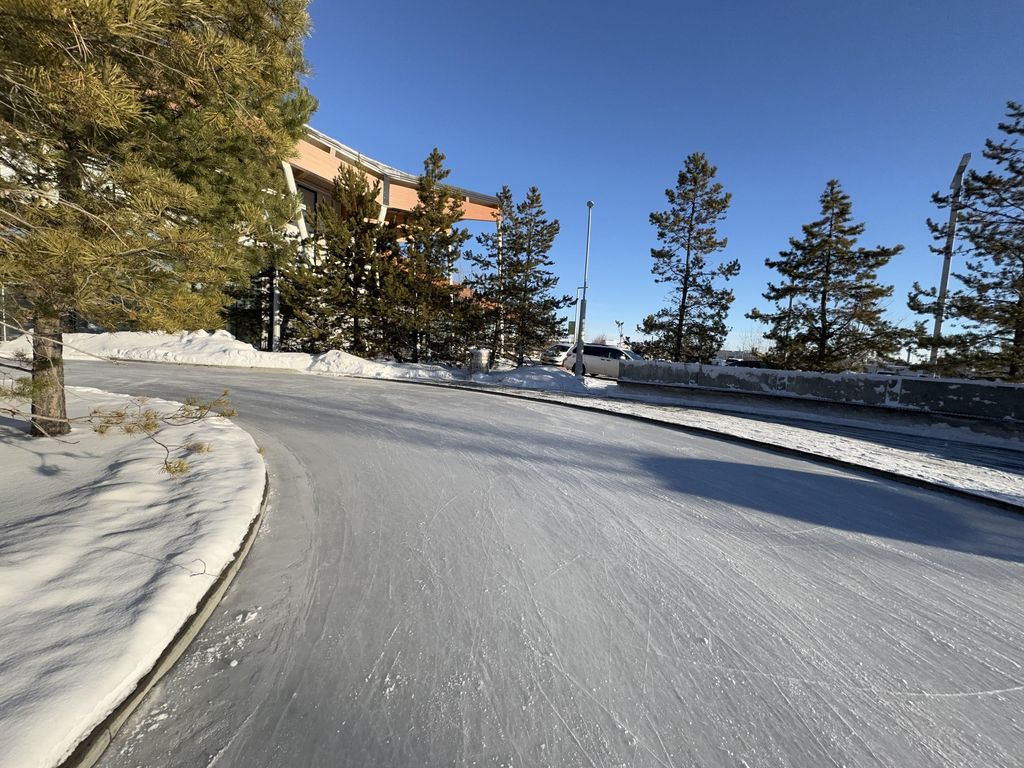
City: edmonton